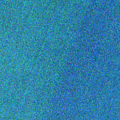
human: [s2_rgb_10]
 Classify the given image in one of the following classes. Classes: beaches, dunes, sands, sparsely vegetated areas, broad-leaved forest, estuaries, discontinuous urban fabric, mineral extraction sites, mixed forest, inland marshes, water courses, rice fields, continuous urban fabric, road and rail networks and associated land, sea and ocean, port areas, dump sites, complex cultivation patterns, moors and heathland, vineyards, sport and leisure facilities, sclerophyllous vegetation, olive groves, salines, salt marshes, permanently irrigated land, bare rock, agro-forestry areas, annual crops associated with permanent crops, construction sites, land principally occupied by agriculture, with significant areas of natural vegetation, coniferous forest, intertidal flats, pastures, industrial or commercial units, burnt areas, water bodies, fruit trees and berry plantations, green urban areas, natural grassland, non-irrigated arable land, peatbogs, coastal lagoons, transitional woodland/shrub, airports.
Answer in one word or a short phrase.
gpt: sea and ocean